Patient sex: M
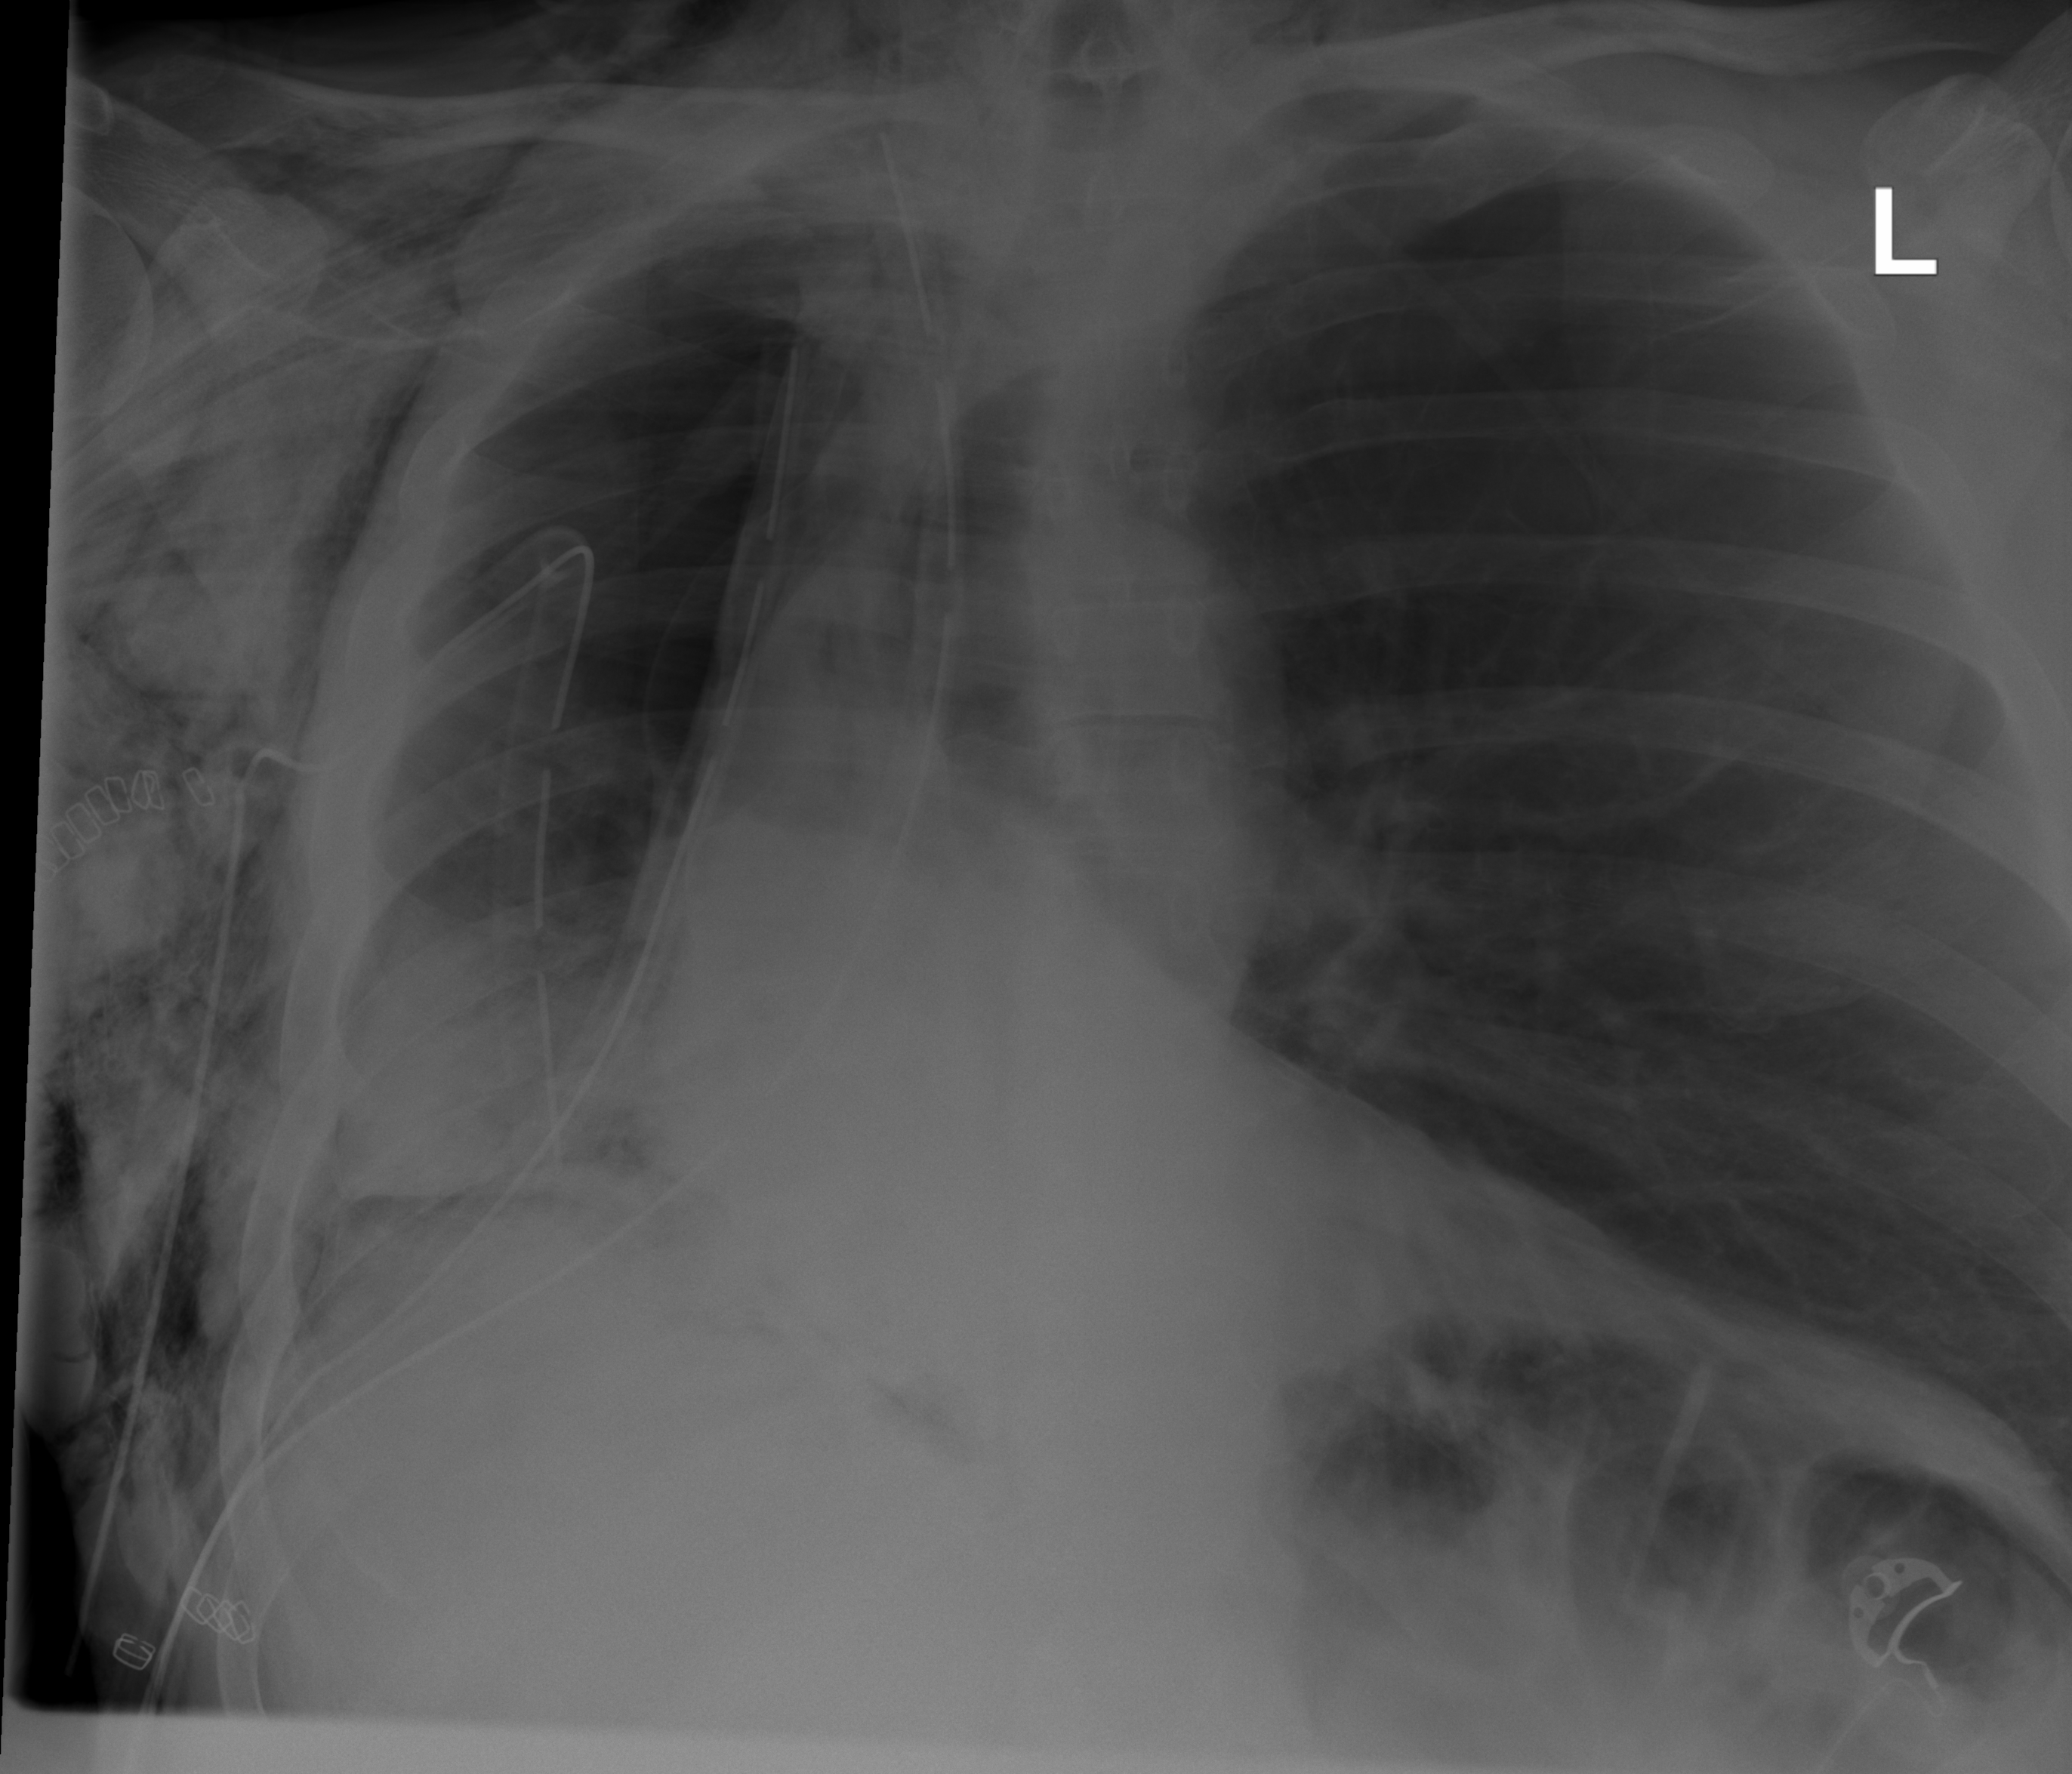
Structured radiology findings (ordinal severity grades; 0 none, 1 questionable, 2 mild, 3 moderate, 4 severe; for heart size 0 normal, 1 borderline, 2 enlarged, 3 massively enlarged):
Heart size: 0
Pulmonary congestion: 0
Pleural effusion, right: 0
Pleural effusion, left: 0
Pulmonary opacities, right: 2
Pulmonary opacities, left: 0
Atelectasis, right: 3
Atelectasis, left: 0